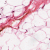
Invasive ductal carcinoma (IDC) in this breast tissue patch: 0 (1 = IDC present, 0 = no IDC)